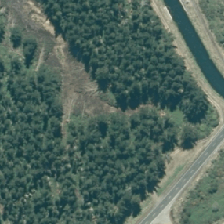
Land cover: herbaceous_freshwater_vege